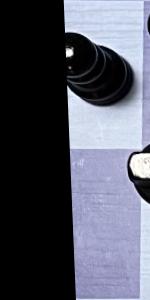
Label: Empty